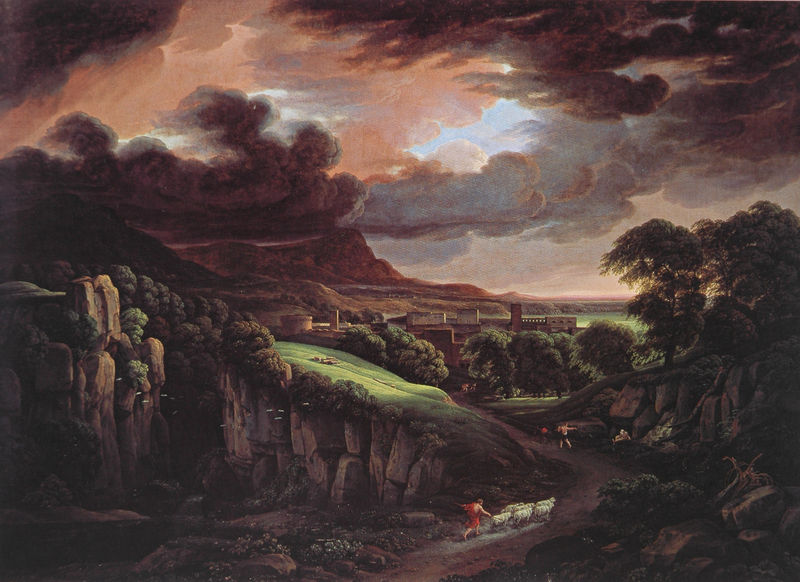
Titel: Ideale Landschaft mit aufziehendem Gewitter
Künstler: Johann Christian Reinhart
Standort: Kassel
Institution: Staatliche Museen
Schlagwörter: baum, berg, blau, dunkel, felsen, gemälde, gewitter, himmel, laub, mann, meer, schatten, vogel, wasser, weiß, wolken, bäume, grün, landschaft, menschen, stadt, ufer, abend, braun, geste, grau, hell, licht, orange, schwarz, strasse, anlage, gebäude, gras, haus, rasen, rot, schloss, tier, tiere, weg, wiese, wolke, stein, steine, öl, dämmerung, ferne, horizont, häuser, hügel, natur, vögel, weide, weite, wind, brüstung, busch, büsche, gehen, pfad, sonne, sträucher, wiesen, boden, kontrast, rosa, tal, wald, turm, schnell, küste, düster, italien, ort, moderne, abhang, laufen, berge, fels, felswand, gebirge, gipfel, hang, klippen, dorf, mauer, lila, sonnenuntergang, violett, herde, schlucht, steil, treiben, böschung, friedrich, sturm, untergang, unwetter, wetter, junge, nazarener, abendrot, bauer, bucht, flucht, ruine, burg, religion, palast, balustrade, ideal, festung, lichtung, rau, dramatisch, siedlung, stadtmauer, poussin, drohend, tempel, arkadien, lucht, david, hohlweg, schafe, hirte, schaafe, schäfer, drama, deutschrömer, gebierge, gewölk, felsten, rundbau, schafherde, aben, feste, wolkenbruch, sonnenfleck, strum, behdrohlich, gdüster, monolithen, odlon, schafhirte, steilwand, erg, weltlandschaft, antreiben, wolkenformationen, szadt, himmel wolke, irge, ne, ersde, landschaft natur, aufreisende